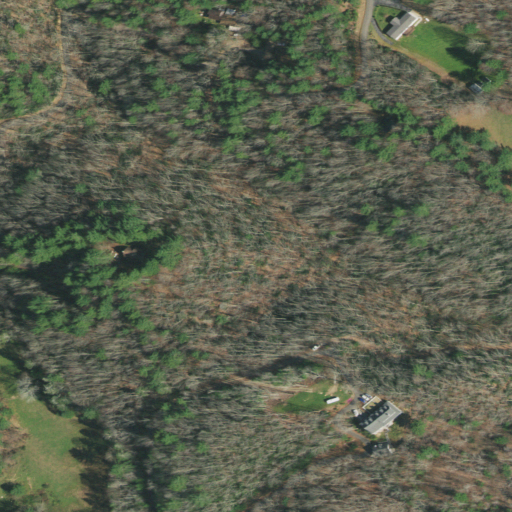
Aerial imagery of ridge(s) in Tennessee named Morfield Ridge containing mixed forest, deciduous forest, open development, pasture, and shrub